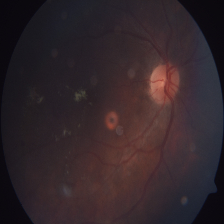
Diabetic retinopathy grade: Severe